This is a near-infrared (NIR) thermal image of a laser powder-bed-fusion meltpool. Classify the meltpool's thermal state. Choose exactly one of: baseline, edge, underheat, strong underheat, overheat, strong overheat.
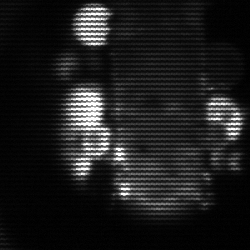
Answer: strong underheat